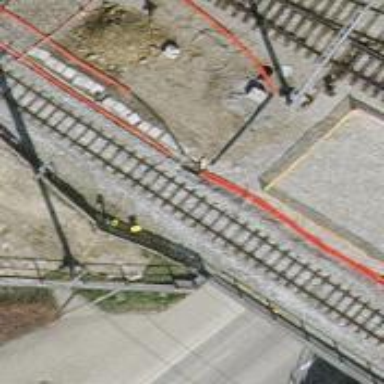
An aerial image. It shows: Narrow-gauge railway siding with 1 track. The railway line is electrified with contact line.